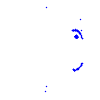
Particle: kaon